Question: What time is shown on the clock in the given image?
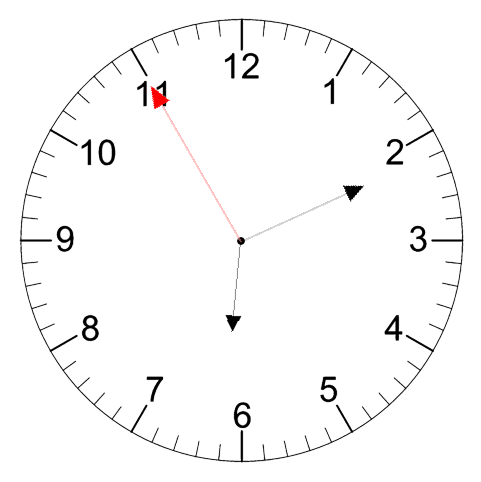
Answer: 06:10:55